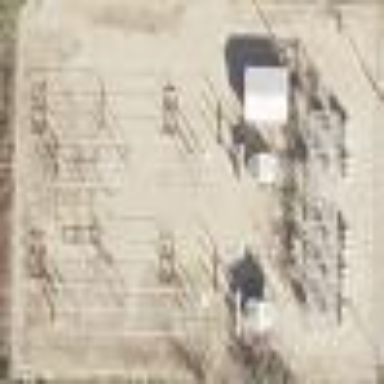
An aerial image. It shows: There is distribution substation enclosed by fence.